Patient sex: F
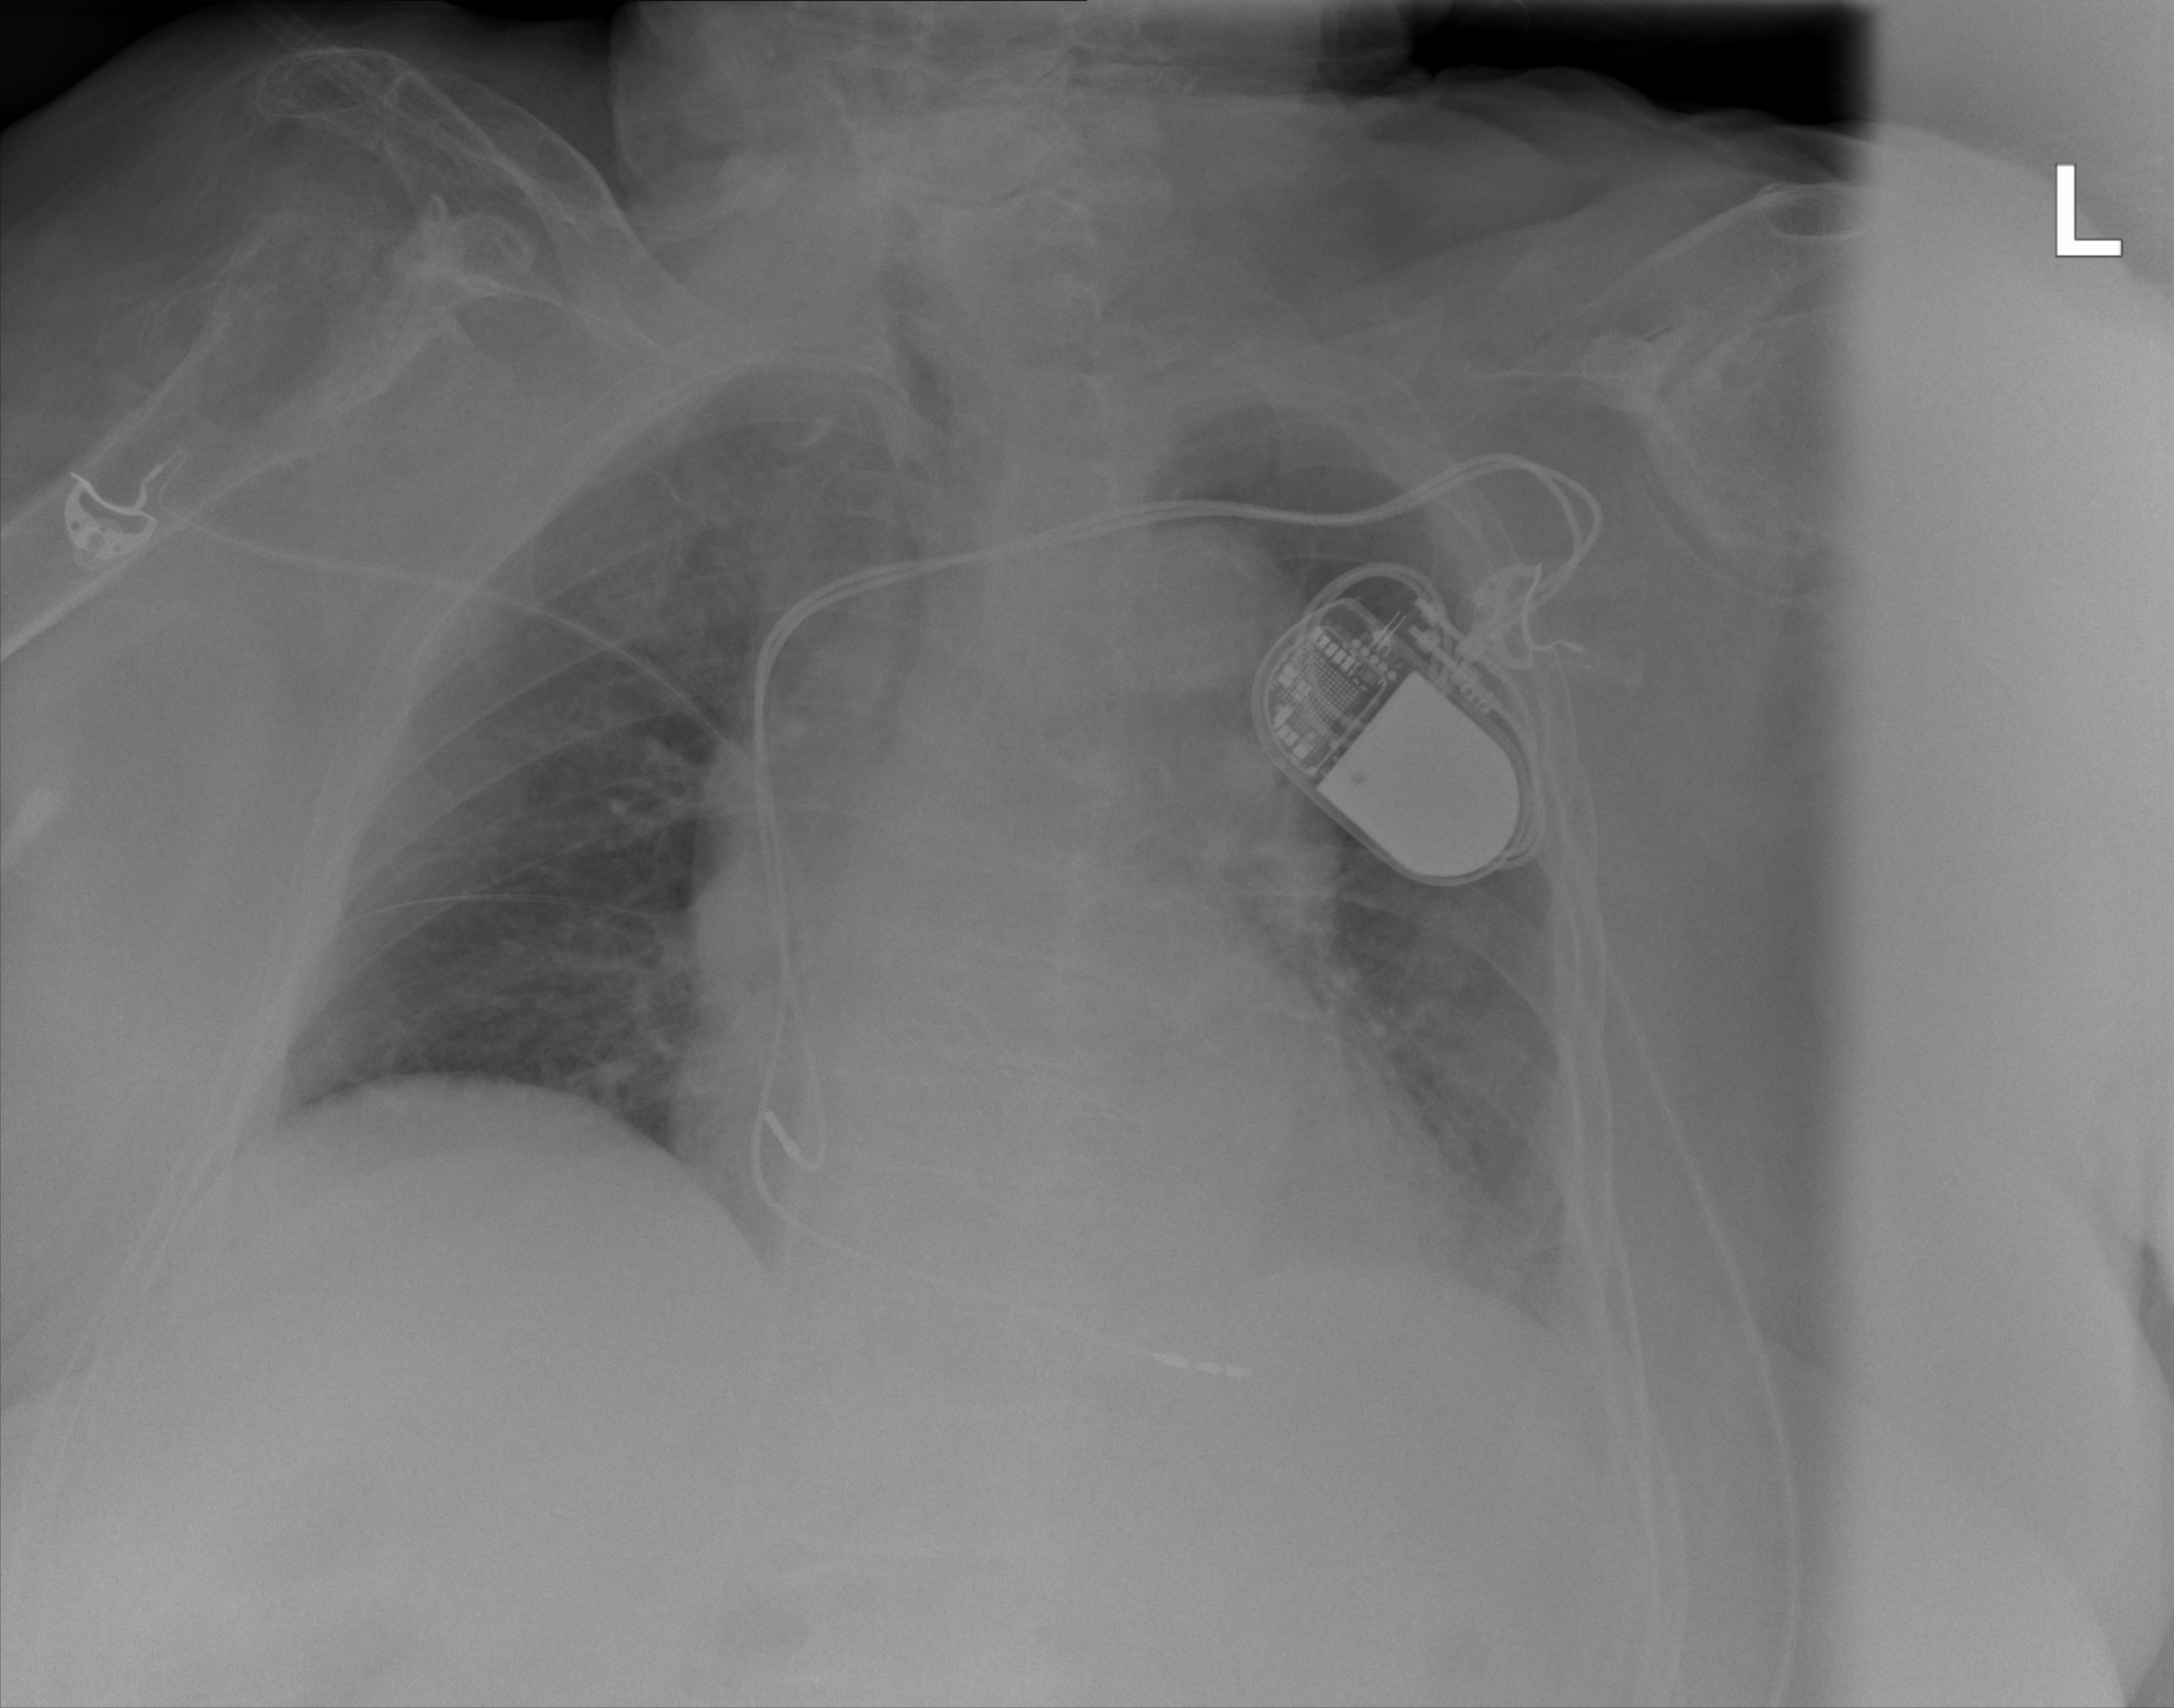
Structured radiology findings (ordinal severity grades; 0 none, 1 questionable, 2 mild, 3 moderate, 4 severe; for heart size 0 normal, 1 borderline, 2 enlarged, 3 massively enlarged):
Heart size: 2
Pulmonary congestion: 2
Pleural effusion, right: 0
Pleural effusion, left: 2
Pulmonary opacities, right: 0
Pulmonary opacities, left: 0
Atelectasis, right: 2
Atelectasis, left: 2